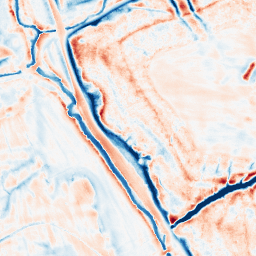
Category: edge_preserving
Decomposition family: bilateral
Decomposition parameters: d: 21
sigma_color: 50
sigma_space: 25
Upsampling method: bicubic_16x
Upsampling parameters: scale: 16
Upsampling scale: 16